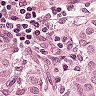
Metastatic tissue present: yes